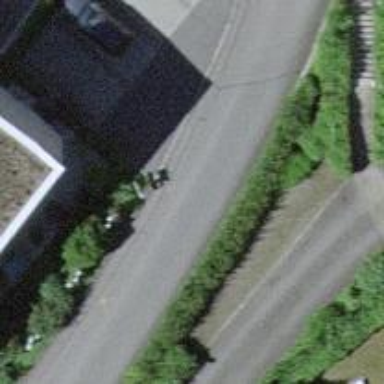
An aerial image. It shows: Smooth asphalt road in residential area.